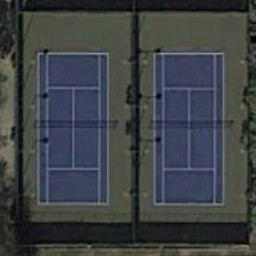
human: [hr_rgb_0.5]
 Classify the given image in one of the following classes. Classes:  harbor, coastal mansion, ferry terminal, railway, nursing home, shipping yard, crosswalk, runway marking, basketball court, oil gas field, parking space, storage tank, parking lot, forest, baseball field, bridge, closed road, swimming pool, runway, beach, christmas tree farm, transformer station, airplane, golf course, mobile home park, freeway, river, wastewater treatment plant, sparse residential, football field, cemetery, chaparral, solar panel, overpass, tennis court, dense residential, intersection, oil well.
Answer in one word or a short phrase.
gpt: tennis court